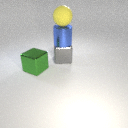
large yellow rubber sphere above large blue metal cylinder